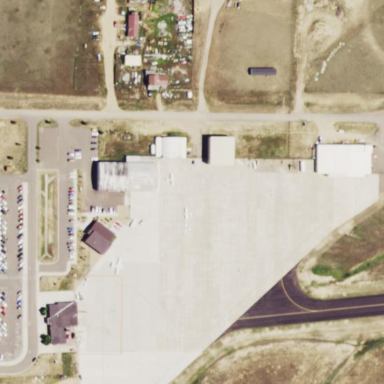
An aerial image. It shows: Apron at the airport.